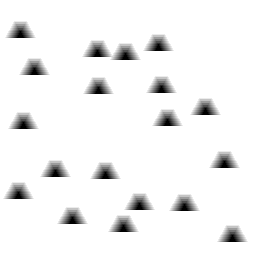
Squares: 0
Triangles: 19
Stars: 0
Total shapes: 19